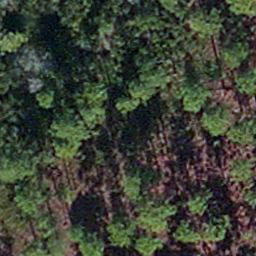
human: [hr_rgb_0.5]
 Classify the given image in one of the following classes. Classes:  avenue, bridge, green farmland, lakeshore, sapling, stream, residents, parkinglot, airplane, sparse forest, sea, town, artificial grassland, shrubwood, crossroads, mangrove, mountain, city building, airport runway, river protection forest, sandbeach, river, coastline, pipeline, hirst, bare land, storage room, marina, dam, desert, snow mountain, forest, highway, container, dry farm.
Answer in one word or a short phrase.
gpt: sapling